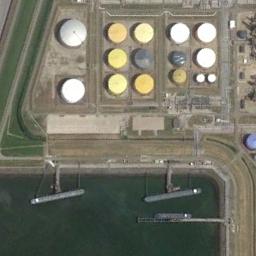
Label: storage_tank